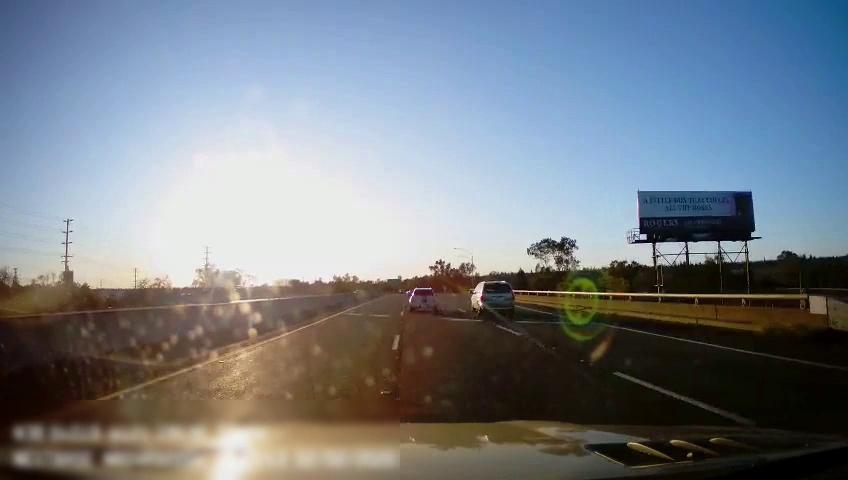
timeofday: Day
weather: Cloudy
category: Drivable Space
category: Vehicles | Car
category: Vehicles | SUV
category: Lanes | Alternate Lane
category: Lanes | Current Lane
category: Lanes | Current Lane
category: Lanes | Alternate Lane